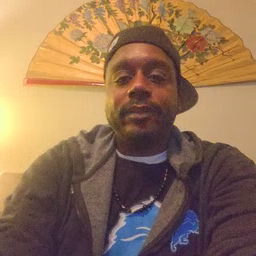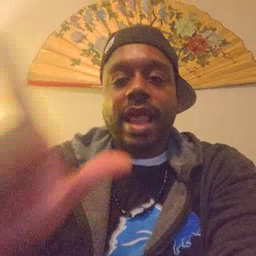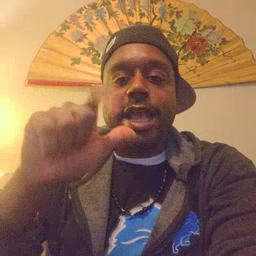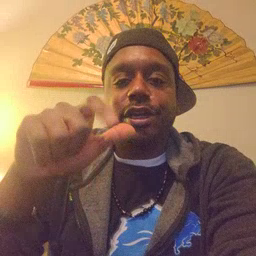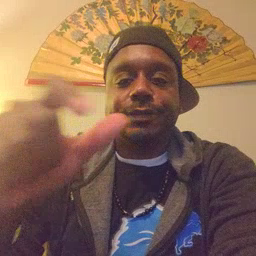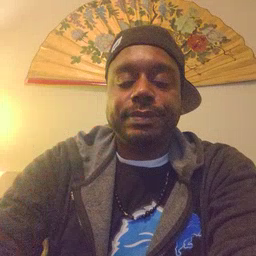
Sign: later